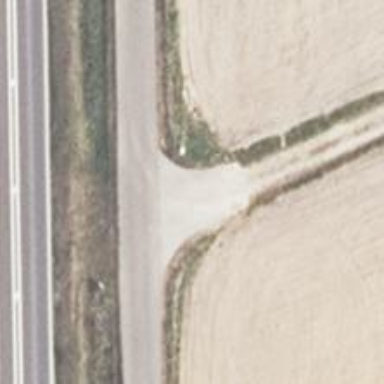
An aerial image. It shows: Asphalt service road used for agriculture.